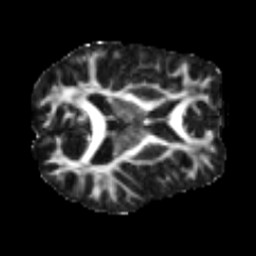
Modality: FA
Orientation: axial
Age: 35
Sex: male
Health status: healthy
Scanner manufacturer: siemens
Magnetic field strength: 3 T
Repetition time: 3.6 s
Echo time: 0.092 s